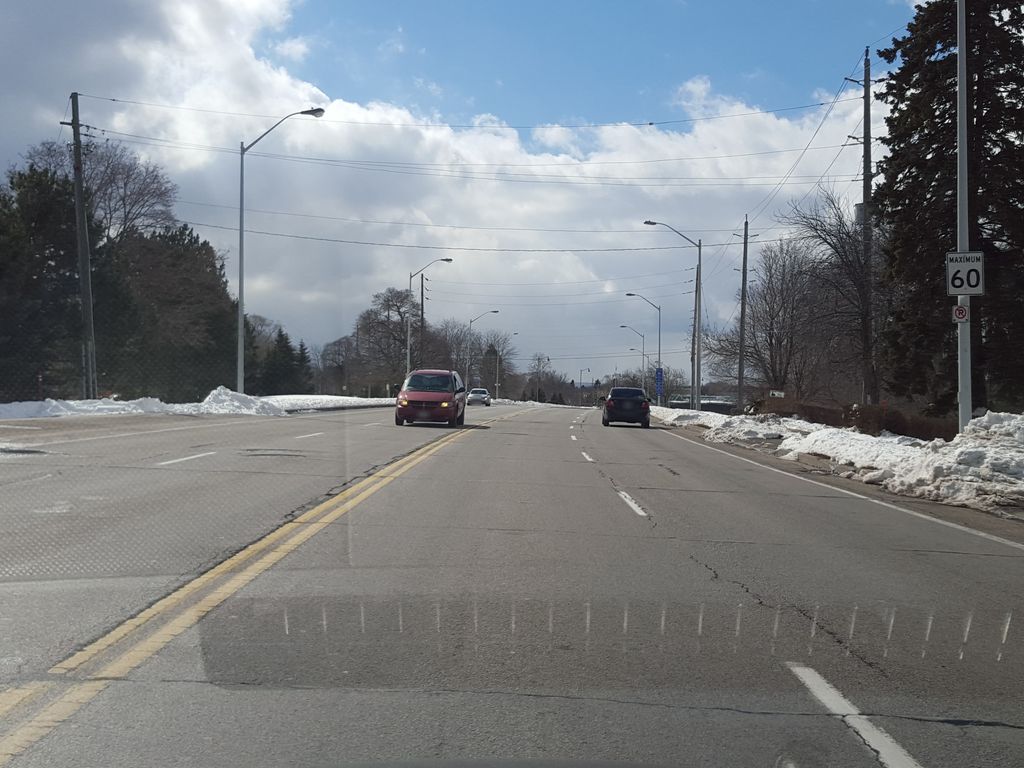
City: hamilton